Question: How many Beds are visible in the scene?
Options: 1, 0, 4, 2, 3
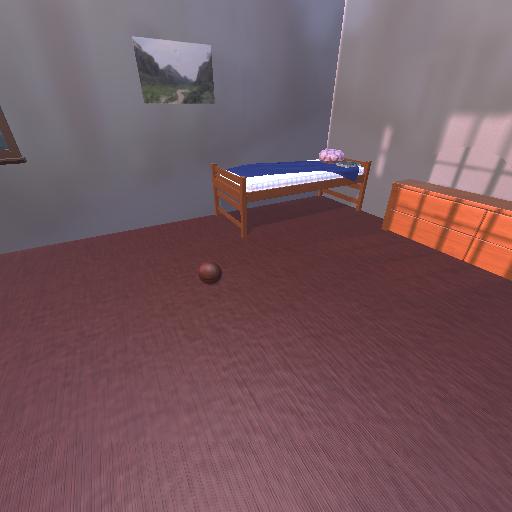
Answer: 1